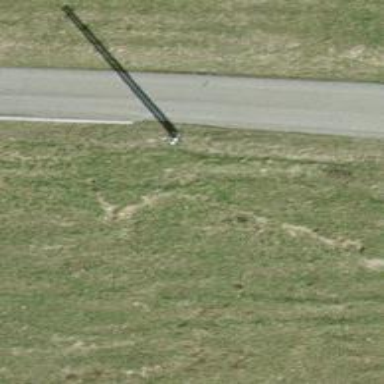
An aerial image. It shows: Minor power line.